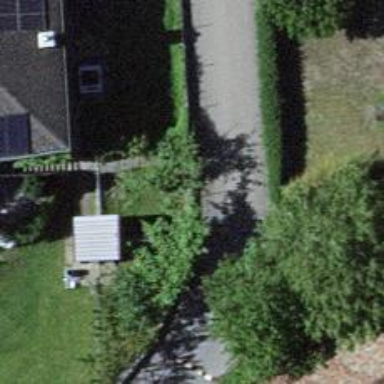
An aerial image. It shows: Hedge acting as barrier.